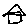
Label: house